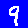
Digit: 9